Interaction volume radius: 5 \u00c5
Interaction volume height: 15 \u00c5
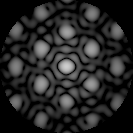
Disorder parameter: 0.211